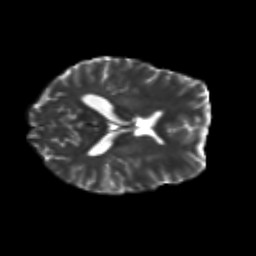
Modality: T2w
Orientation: axial
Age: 23
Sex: female
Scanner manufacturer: siemens
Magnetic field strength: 3 T
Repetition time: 3.5 s
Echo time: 0.113 s